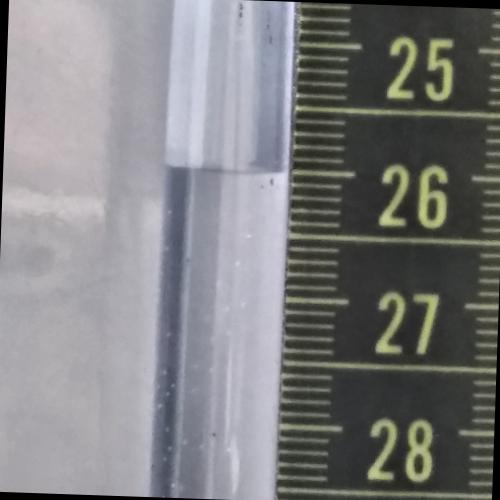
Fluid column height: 26.0 cm